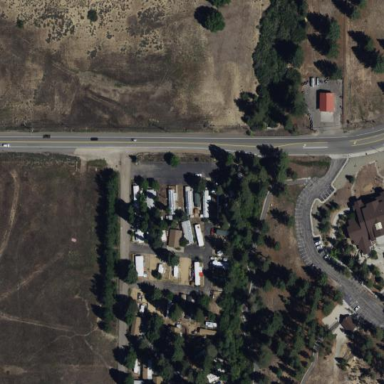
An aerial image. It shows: Trailer park.